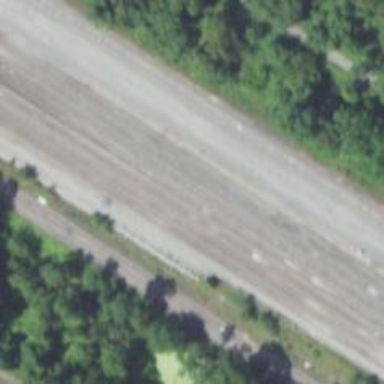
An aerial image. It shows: Railway siding with rails.